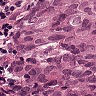
Metastatic tissue present: yes